Interaction volume radius: 5 \u00c5
Interaction volume height: 25 \u00c5
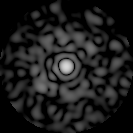
Disorder parameter: 0.8037